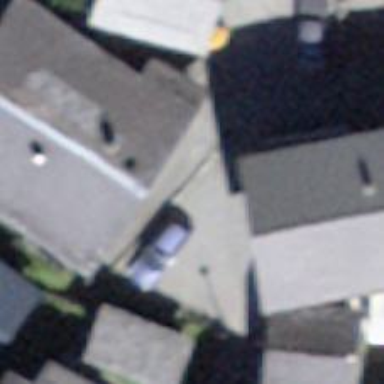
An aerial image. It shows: Residential road.